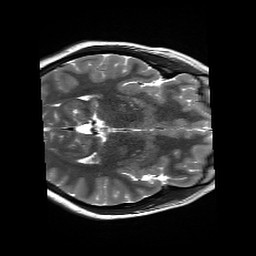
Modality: T2w
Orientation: axial
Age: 19
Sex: female